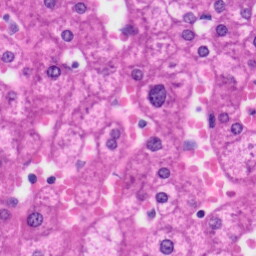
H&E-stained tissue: Liver